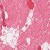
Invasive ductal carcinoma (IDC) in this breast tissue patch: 0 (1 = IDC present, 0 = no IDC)